Question: I have an where I have placed some single table cells. Most of them are just a nice way to display data which does not allow any interaction. But now I added a cell which needs to be clicked to open another view.

How can I see that the cell was clicked? How do I implement that?
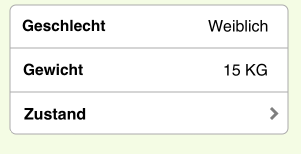
Answer: You need to implement the delegate method
'''
- (void)tableView:(UITableView *)tableView didSelectRowAtIndexPath:(NSIndexPath *)indexPath {
//where indexPath.row is the selected cell
}
'''